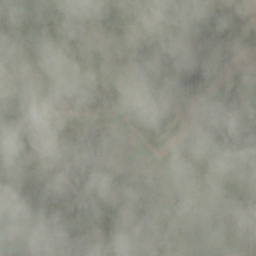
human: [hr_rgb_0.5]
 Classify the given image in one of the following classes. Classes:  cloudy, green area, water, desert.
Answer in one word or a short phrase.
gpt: cloudy